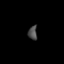
Tissue: lung
Cell type: Fibroblasts
Senescence score: 0.6121
Nuclear area (px): 124
Mean DAPI intensity: 73.742